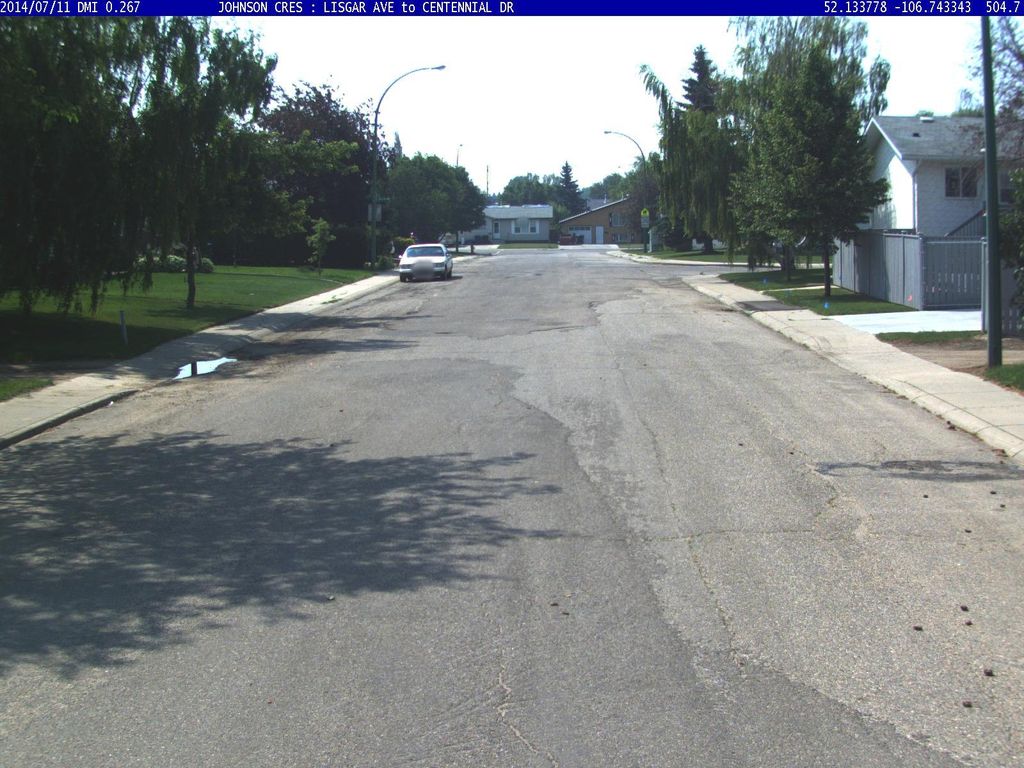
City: saskatoon